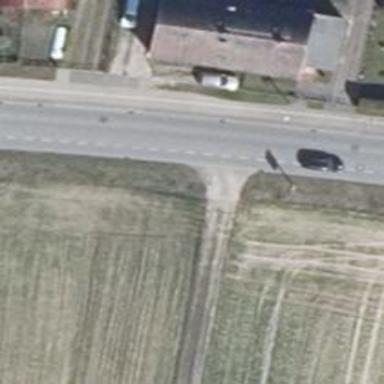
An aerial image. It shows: Secondary road with asphalt surface and dedicated cycle lane.